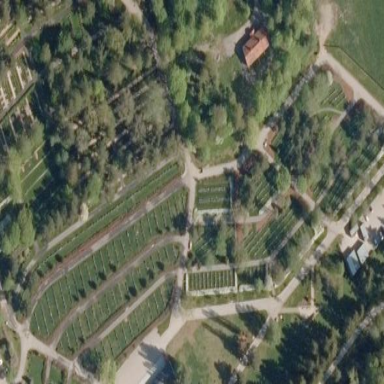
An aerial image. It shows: Cemetery.